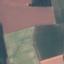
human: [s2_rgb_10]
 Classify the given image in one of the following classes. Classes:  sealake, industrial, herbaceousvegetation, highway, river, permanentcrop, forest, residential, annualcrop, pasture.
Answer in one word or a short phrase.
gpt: AnnualCrop